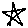
Label: star